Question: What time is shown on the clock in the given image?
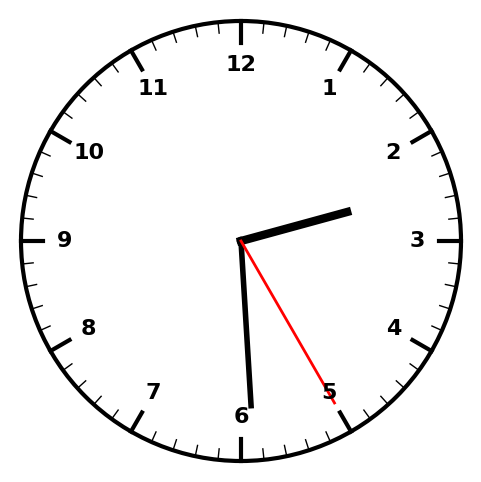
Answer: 02:29:25